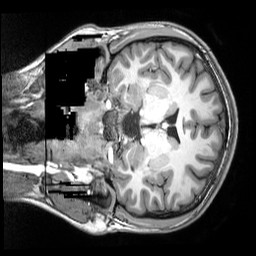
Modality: T1w
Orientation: coronal
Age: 19
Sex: male
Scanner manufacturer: siemens
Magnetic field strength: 3 T
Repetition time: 2.5 s
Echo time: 0.00343 s